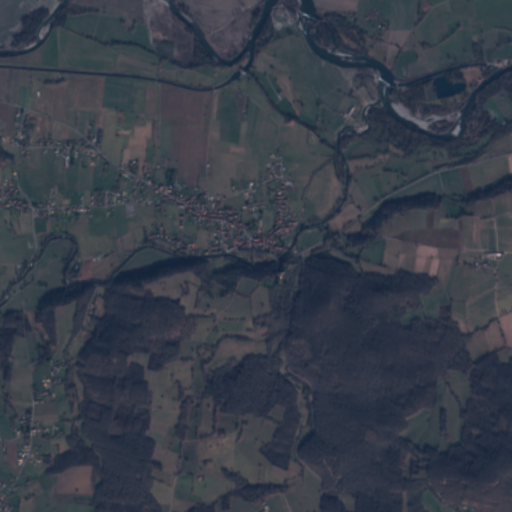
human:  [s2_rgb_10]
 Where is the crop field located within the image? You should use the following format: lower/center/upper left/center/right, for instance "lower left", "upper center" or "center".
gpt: The crop field is located in the upper of the image.
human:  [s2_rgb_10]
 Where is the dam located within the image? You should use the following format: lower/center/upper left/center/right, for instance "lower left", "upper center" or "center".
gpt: The dam is located in the upper right of the image.
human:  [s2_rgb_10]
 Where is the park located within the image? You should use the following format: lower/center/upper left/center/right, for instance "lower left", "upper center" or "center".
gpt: The park is located in the center left of the image.
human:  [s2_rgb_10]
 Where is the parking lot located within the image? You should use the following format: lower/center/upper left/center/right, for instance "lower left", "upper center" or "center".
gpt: The parking lot is located in the center of the image.
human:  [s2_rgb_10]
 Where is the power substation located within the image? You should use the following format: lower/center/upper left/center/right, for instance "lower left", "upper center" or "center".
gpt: The power substation is located in the upper center of the image.
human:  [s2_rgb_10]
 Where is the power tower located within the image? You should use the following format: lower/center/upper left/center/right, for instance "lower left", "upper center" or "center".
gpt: The power tower is located in the upper of the image.
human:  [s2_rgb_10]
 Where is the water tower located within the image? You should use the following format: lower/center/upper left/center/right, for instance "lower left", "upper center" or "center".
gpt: The water tower is located in the lower center of the image.
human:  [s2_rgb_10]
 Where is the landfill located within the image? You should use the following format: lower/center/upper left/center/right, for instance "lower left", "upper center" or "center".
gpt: There is no landfill in the image.